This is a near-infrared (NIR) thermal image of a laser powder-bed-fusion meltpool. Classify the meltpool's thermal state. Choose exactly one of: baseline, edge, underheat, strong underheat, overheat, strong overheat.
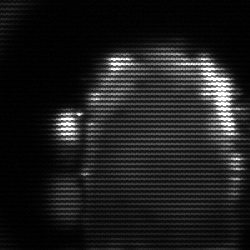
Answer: baseline